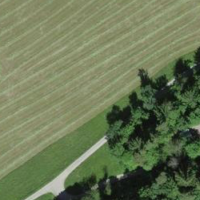
EUNIS habitat code: 41
Species observed at this site:
Lamium maculatum